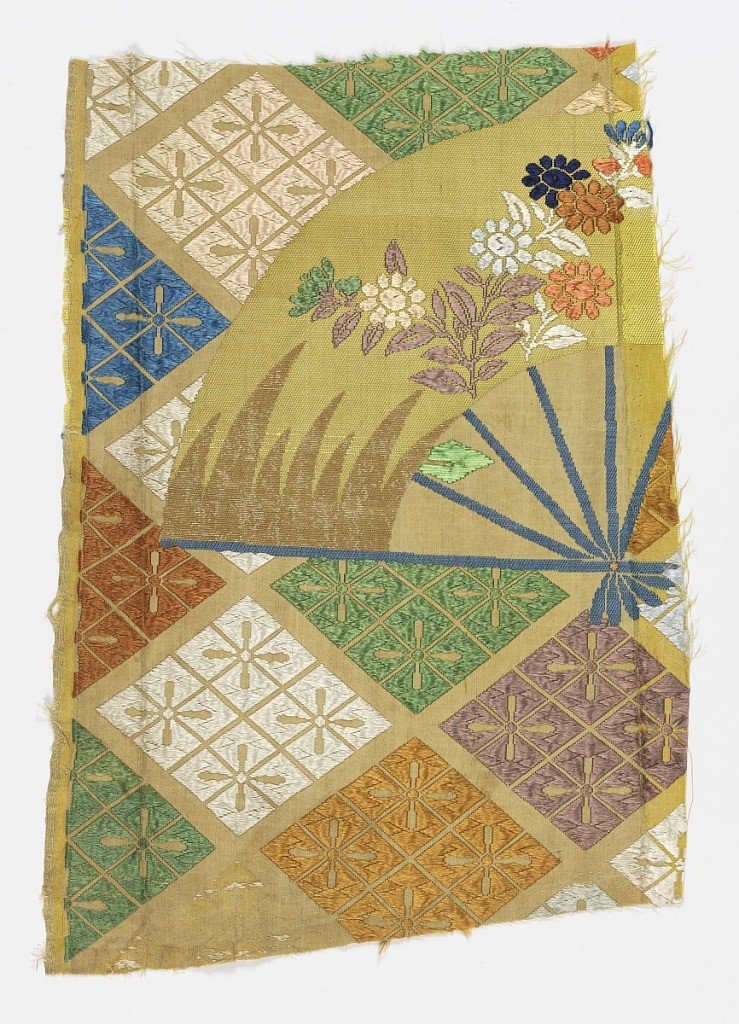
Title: Fragment
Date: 18th century
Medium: silk, paper with applied gold foil Technique: compound weave
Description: Tan background with multicolor lozenges made of four smaller lozenges with flowers. Large green and gold fan with multicolored flowers and blue sticks. Colors include purple, orange, white, green, blue, and light pink.